Как показано на рисунке, конденсатор с квадратными обкладками со стороной $L$ расположен вертикально и находится под постоянным напряжением $V_0$. $G$ представляет собой амперметр. Рассмотрим небольшую квадратную металлическую пластину, падающую через конденсатор. Её ширина $L'$ ($L\gg L'$), а толщина $\frac{D}{p}$, где $p\gg1$, а $D$ — расстояние между обкладками конденсатора. Изначально пластина располагается вертикально над центром конденсатора, её нижний конец совмещён с его верхним краем, и пластина падает из состояния покоя.
Найдите заряд $Q$ на обкладках конденсатора в зависимости от времени $t$. Краевыми эффектами и силой, действующей на пластину со стороны поля конденсатора, можно пренебречь.
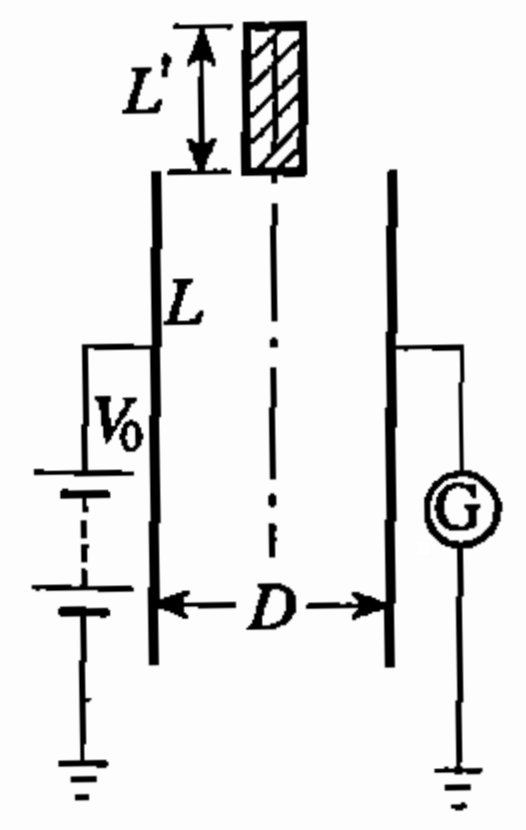
Ответ: \[\begin{cases}Q_0\left[1+\frac{gt^2}{2\left(p-1\right)L}\right],\ 0 < t\leq\sqrt{\frac{2L'}{g}},\\Q_0\left[1+\frac{L'}{\left(p-1\right)L}\right],\ \sqrt{\frac{2L'}{g}} < t\leq\sqrt{\frac{2L}{g}},\\Q_0\left[1+\frac{L'}{\left(p-1\right)L}-\frac{gt^2}{2\left(p-1\right)L}\right],\ \sqrt{\frac{2L}{g}} < t\leq\sqrt{\frac{2\left(L+L'\right)}{g}},\\Q_0,\ t > \sqrt{\frac{2\left(L+L'\right)}{g}},\end{cases}\]где $Q_0=\frac{\varepsilon\varepsilon_0L^2V_0}{D}$, где $\varepsilon\varepsilon_0$ — абсолютная диэлектрическая проницаемость воздуха.
Темы:
T, Электростатика, Потенциал, Электромагнетизм, Китайские